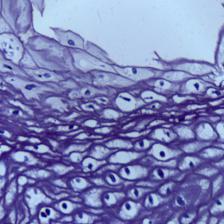
Diagnosis: OSCC